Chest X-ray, PA view. Patient: 51 years old, sex M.
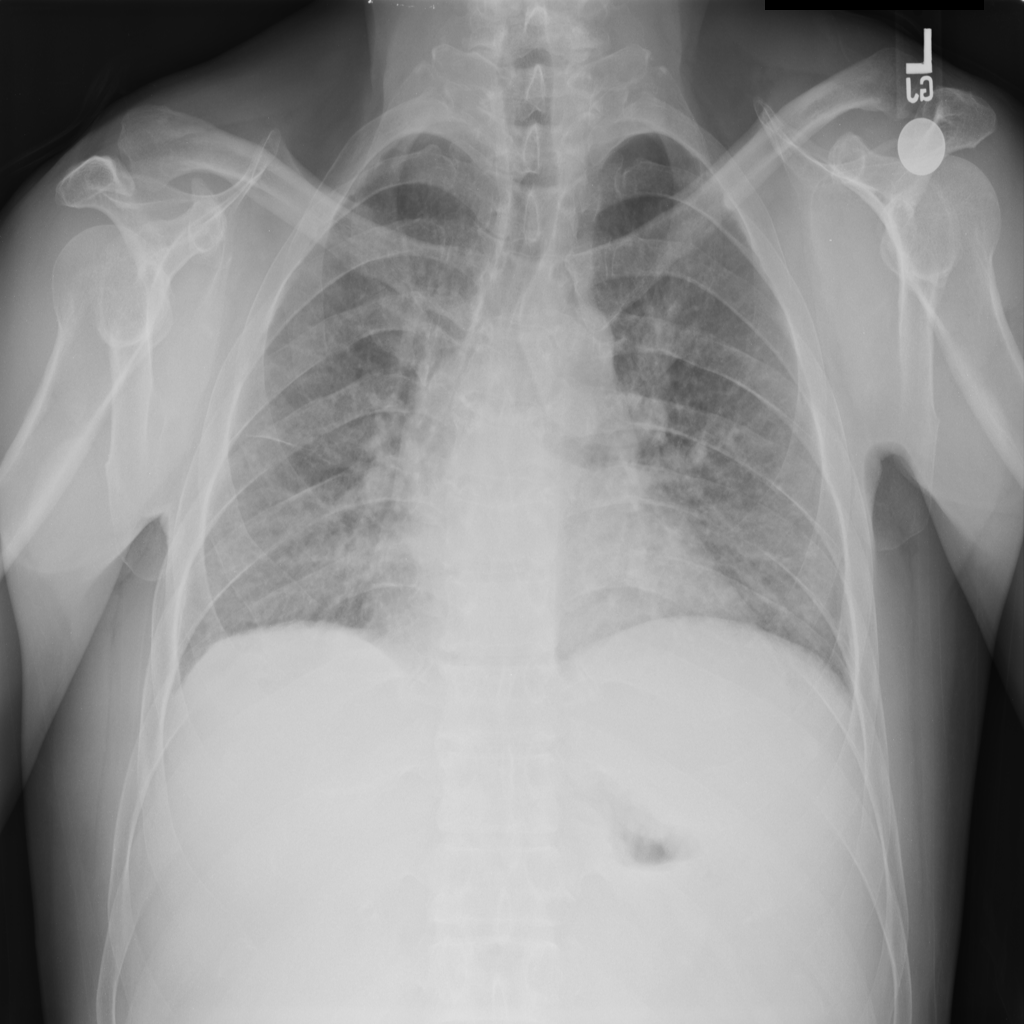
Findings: Effusion